Interaction volume radius: 5 \u00c5
Interaction volume height: 15 \u00c5
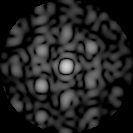
Disorder parameter: 0.5705